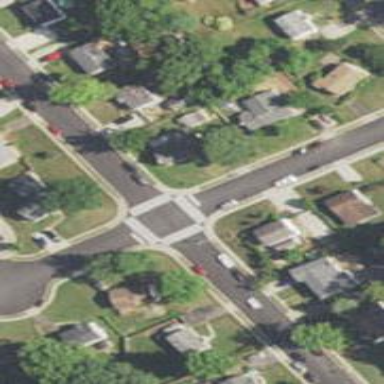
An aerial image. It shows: Marked road crossing.